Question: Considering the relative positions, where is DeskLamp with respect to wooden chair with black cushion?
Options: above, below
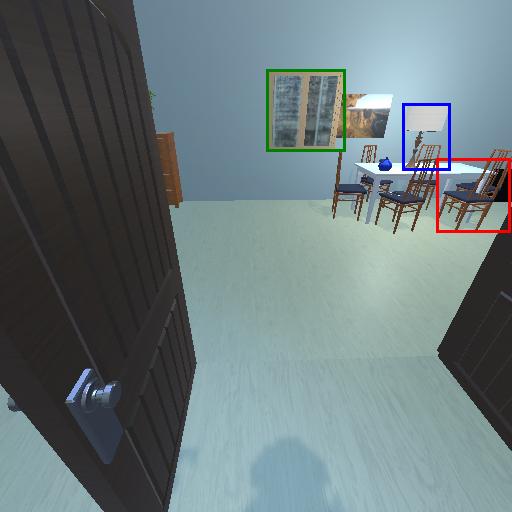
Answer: above